Question: Strange behavior in iOS 6.1 I have set the minimum date to current date for my date picker like this
'''
NSDate *currentTime = [NSDate date];
[picker setMinimumDate:currentTime];
'''

But when I run the app I am able to scroll to past date, though its not selected, picker doesn't jump back to current date. It's happening only with iOS 6.1 version and in rest picker is behaving normally.
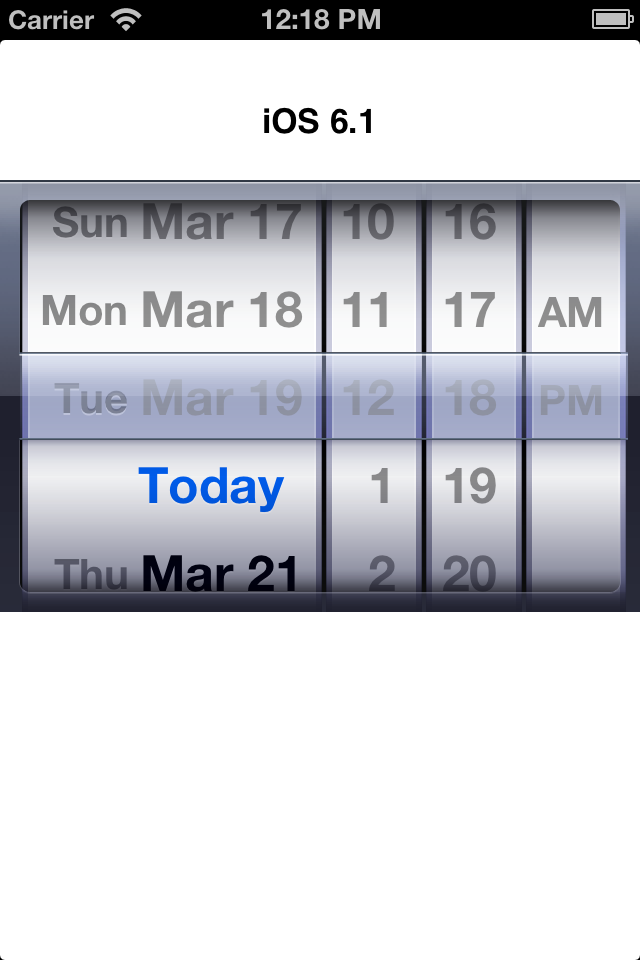
Answer: I got the same issue as you and fixed it with only setting the date to the maximum date manually (in this case I set the limit to the current date):
'''
- (IBAction)pickerValueChanged:(id)sender {
dispatch_async(dispatch_get_main_queue(), ^{
UIDatePicker *datePicker = (UIDatePicker *)sender;
if ([self.datePicker.date compare:[NSDate date]] == NSOrderedDescending) {
datePicker.date = [NSDate date];
}
});
}
'''
This function is triggered when the date value from the date picker did . you can set a maximum or minimum value here.